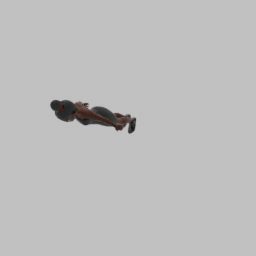
Label: people